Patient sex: F
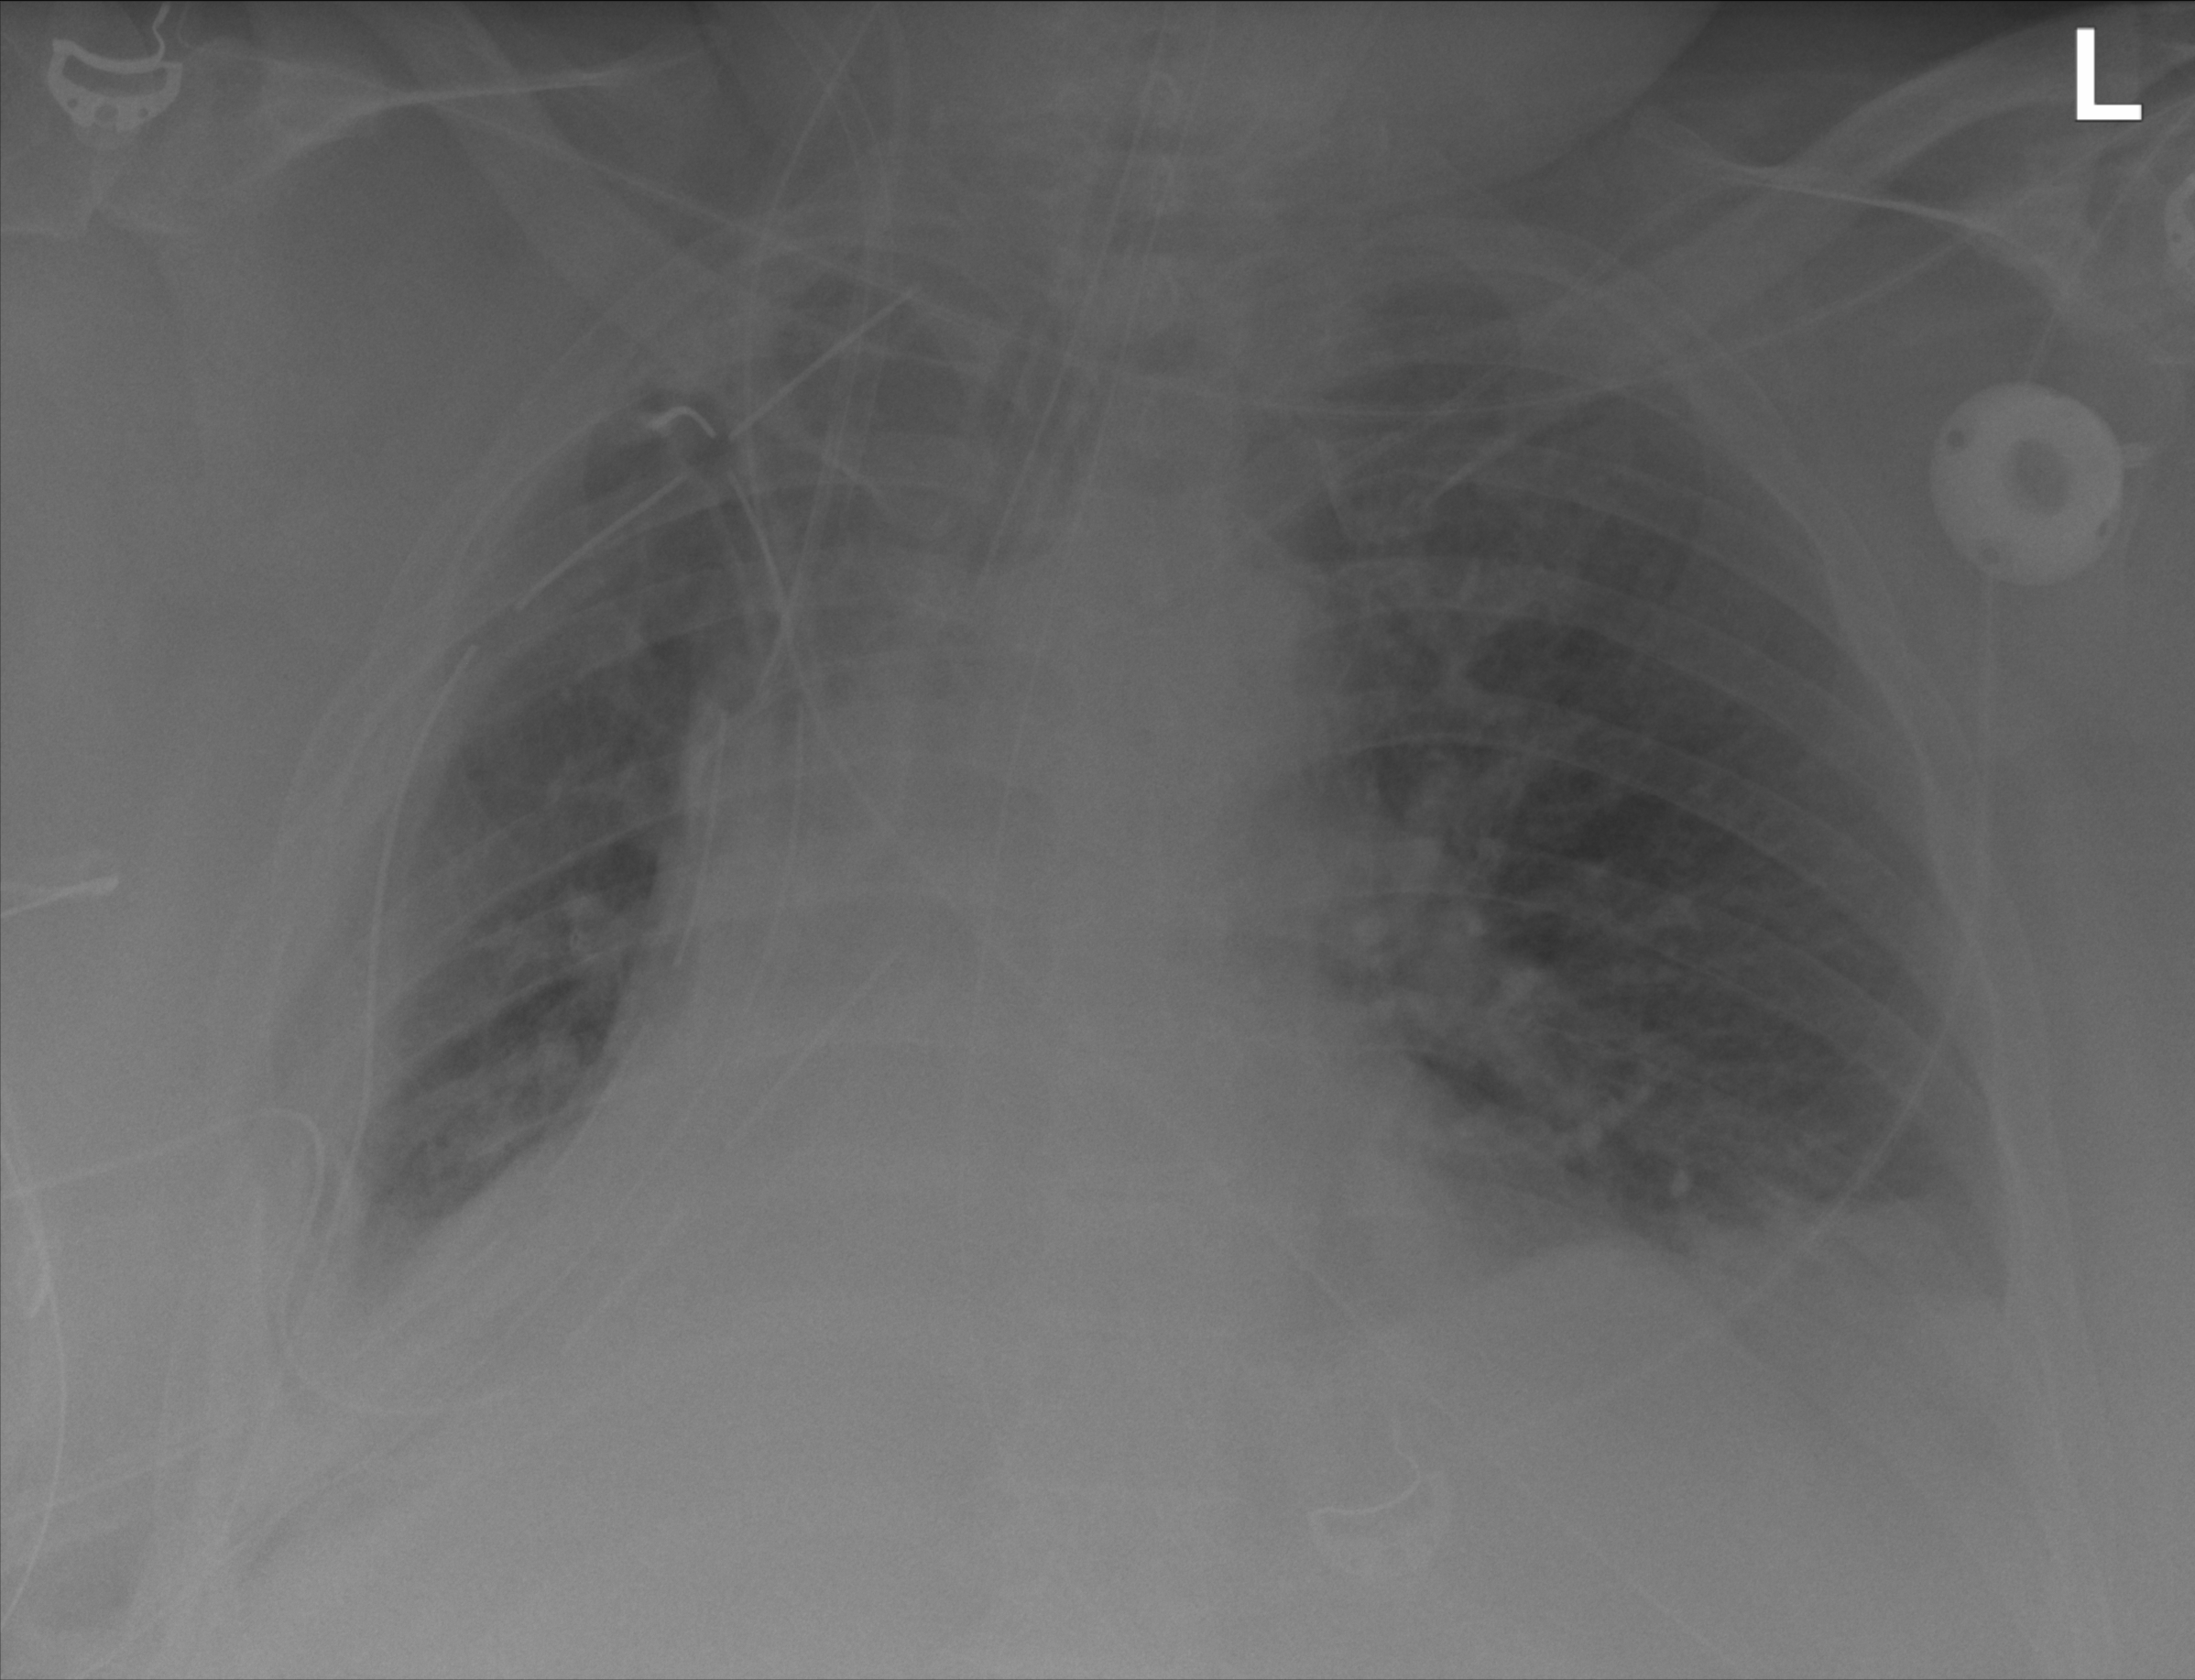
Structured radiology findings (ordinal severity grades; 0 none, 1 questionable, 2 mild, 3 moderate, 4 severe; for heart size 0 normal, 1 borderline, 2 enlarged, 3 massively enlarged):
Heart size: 0
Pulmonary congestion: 0
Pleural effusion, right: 3
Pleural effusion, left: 0
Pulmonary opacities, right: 0
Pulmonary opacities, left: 0
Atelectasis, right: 2
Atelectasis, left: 0